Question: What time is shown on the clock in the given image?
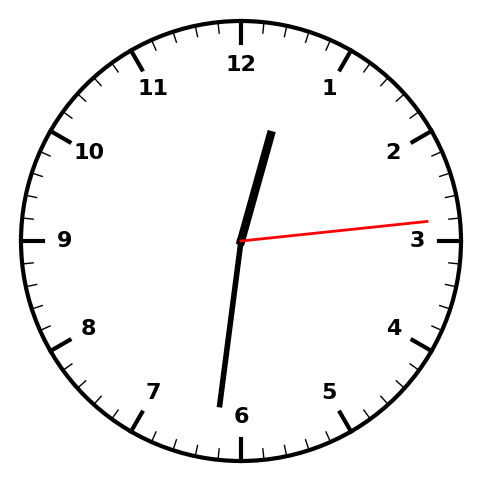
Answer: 12:31:14